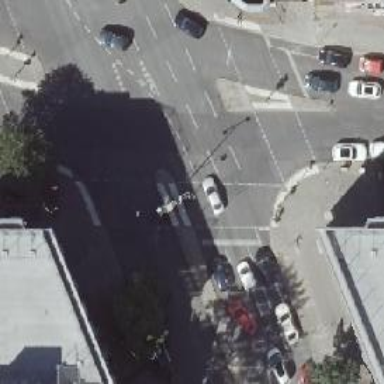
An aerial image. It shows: Road crossing with traffic signals.